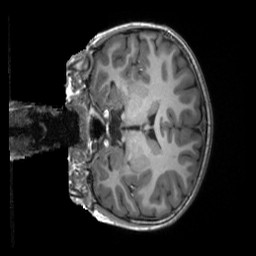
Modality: T1w
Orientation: coronal
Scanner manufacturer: siemens
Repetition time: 2.3 s
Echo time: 0.00229 s